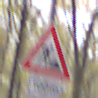
Verkehrszeichen: Arbeitsstelle
Zusatzzeichen unten: Entfernungsangaben1
Umgebung: Outdoor, Nature
Tageszeit: MorningAfternoon
Wetter: Overcast
Licht: Natural
Jahreszeit: Autumn
Kontrast: LowContrast